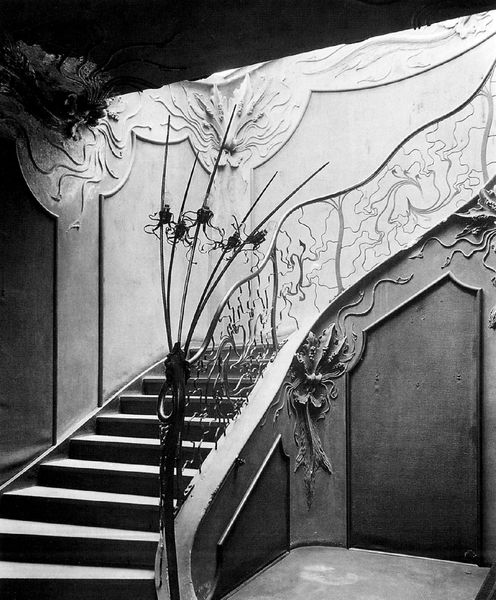
Titel: München, Fotoatelier Elvira
Künstler: August Endell
Standort: München (EU - D - B)
Schlagwörter: blume, lampe, lampen, haus, ornament, architektur, pflanzen, kontrast, ranken, moderne, leere, treppe, jugendstil, stuck, aufgang, geländer, stufen, foto, fotografie, schwarz-weiß, photo, villa, treppenhaus, fließend, vegetabil, ornamentik, modernismus, lamoe, art nouveau, artdeco, avantgarde, verziehrung, luster, stiege, glühbirne, artdeko, brüssel, avantgard, barcelona, horta, aufgrang, modernisme